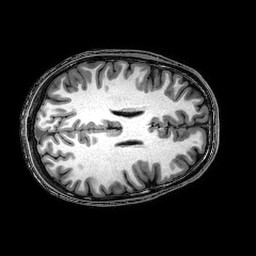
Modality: T1w
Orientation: axial
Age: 24
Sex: male
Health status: healthy
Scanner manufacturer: philips
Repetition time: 0.008168 s
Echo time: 0.00373 s